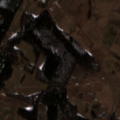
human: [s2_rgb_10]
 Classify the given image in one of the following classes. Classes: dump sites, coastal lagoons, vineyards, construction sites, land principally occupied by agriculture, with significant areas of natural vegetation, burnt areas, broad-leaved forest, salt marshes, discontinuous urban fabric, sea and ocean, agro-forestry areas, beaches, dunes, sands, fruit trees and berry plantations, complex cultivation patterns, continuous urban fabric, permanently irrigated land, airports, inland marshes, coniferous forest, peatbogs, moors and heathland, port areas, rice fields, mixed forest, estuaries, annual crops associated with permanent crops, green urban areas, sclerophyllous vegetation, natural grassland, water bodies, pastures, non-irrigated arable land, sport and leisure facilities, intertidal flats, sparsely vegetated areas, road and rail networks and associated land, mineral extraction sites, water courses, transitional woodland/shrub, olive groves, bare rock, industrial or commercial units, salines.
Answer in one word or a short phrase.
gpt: non-irrigated arable land, pastures, complex cultivation patterns, land principally occupied by agriculture, with significant areas of natural vegetation, broad-leaved forest, coniferous forest, mixed forest, transitional woodland/shrub